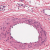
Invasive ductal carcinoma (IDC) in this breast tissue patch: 0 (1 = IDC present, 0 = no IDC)